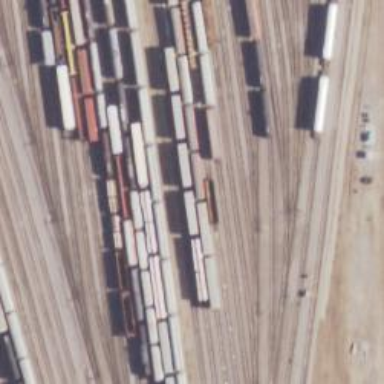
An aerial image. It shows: Railway yard in service.